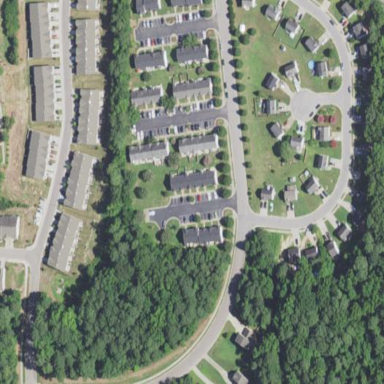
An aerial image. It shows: Residential area within neighborhood.